Question: I am using and familiar with 'cv2', today I was giving a try with 'skimage'.
I was trying to read an image using 'skimage' and 'cv2'. It seems that they both read the image perfectly. But when I plot histograms of the image but read through different libraries ('skimage' and 'cv2'), the histogram shows a significant difference.
Would anyone help me by explaining the difference between the histograms?
'''
import cv2
import skimage.io as sk
import numpy as np
import matplotlib.pyplot as plt
path = '../../img/lenna.png'
img1 = sk.imread(path, True)
img2 = cv2.imread(path, cv2.IMREAD_GRAYSCALE)
print(img1.shape)
print(img2.shape)
plt.subplot(2, 2, 1)
plt.imshow(img1, cmap='gray')
plt.title('skimage read')
plt.xticks([])
plt.yticks([])
plt.subplot(2, 2, 2)
plt.imshow(img2, cmap='gray')
plt.title('cv2 read')
plt.xticks([])
plt.yticks([])
plt.subplot(2, 2, 3)
h = np.histogram(img1, 100)
plt.plot(h[0])
plt.title('skimage read histogram')
plt.subplot(2, 2, 4)
h = np.histogram(img2, 100)
plt.plot(h[0])
plt.title('cv2 read histogram')
plt.show()
'''
<URL>
Here is the input image:

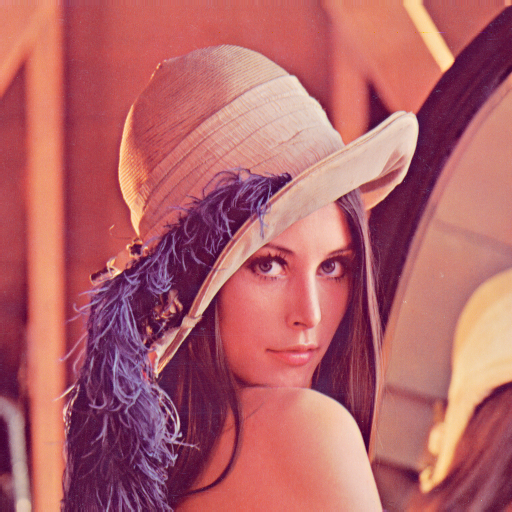
Answer: The two 'imread' functions just have a different default format for reading the images. The 'skimage.io' standard is using a 64-bit float, while the 'cv2' standard seems to be unsigned byte.
You can see this by converting 'img1' to the unsigned byte format.
'''
import skimage as skk
img1 = skk.img_as_ubyte(img1)
'''
Now you will get somewhat similar histograms.They are not perfectly the same because they are read initially as different formats.
<URL>